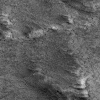
Atmospheric dust classification: not_dusty